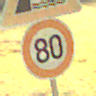
Verkehrszeichen: Geschwindigkeit80
Zusatzzeichen oben: Ufer
Umgebung: Outdoor, Nature
Tageszeit: MorningAfternoon
Wetter: PartlyCloudy
Licht: Natural
Jahreszeit: NotSpecified
Kontrast: HighContrast